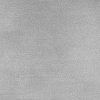
Atmospheric dust classification: dusty